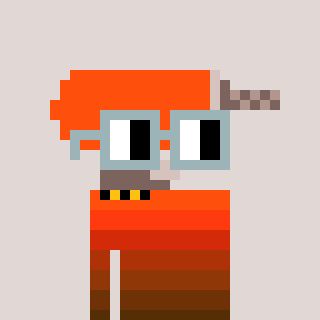
a pixel art character with square dark gray glasses, a drill-shaped head and a rust-colored body on a warm background